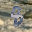
Label: 8